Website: ulta-beauty
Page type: store-pickup
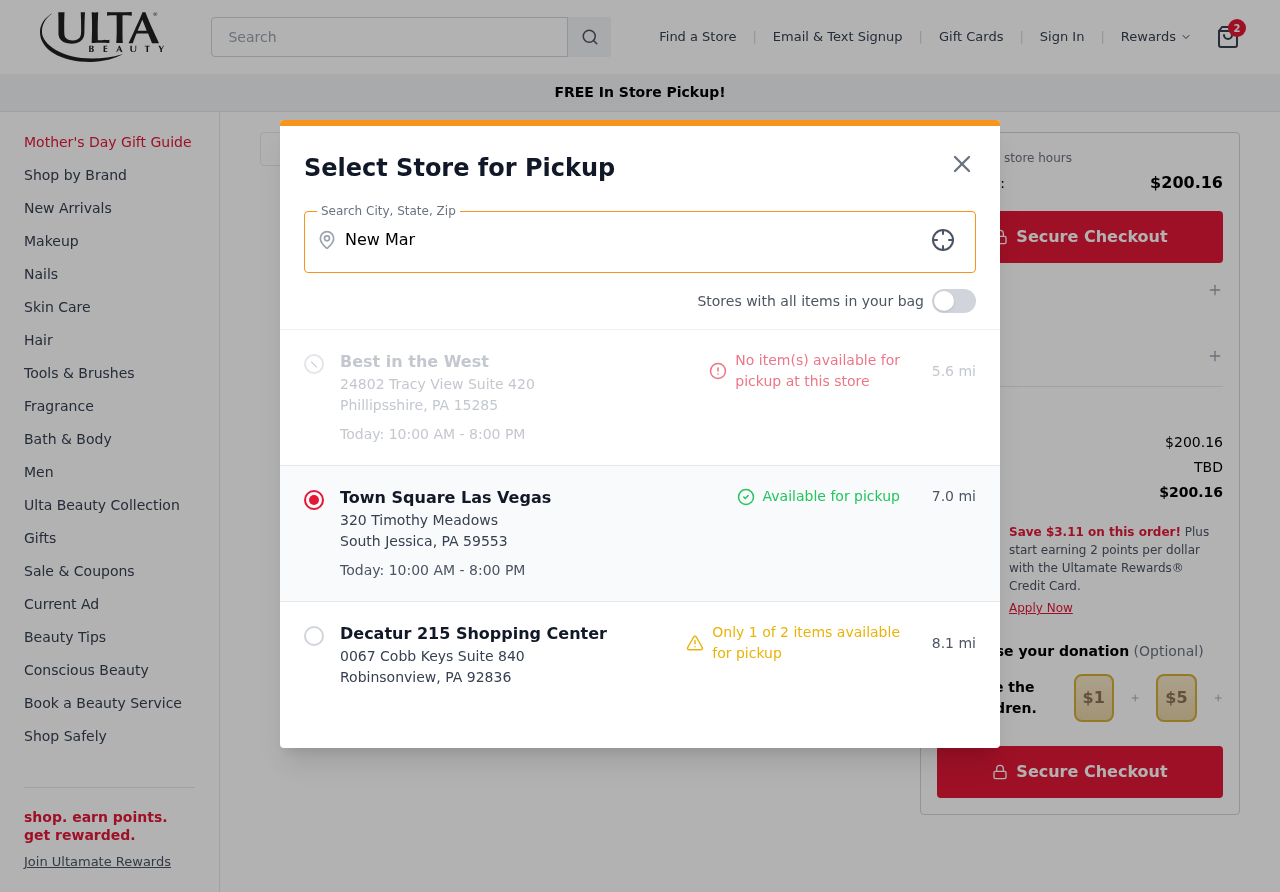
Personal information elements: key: PII_CITY
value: New Marisatown
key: PII_LOCATION1_CITY_STATE_ZIP
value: Phillipsshire, PA 15285
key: PII_LOCATION1_NAME
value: Best in the West
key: PII_LOCATION1_STREET
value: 24802 Tracy View Suite 420
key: PII_LOCATION2_CITY_STATE_ZIP
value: South Jessica, PA 59553
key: PII_LOCATION2_NAME
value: Town Square Las Vegas
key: PII_LOCATION2_STREET
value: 320 Timothy Meadows
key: PII_LOCATION3_CITY_STATE_ZIP
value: Robinsonview, PA 92836
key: PII_LOCATION3_NAME
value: Decatur 215 Shopping Center
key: PII_LOCATION3_STREET
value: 0067 Cobb Keys Suite 840
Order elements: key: ORDER_NUM_ITEMS
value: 2
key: ORDER_TOTAL
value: $200.16
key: ORDER_SUBTOTAL
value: $200.16
Search elements: key: HEADER_SEARCH
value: Search
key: SEARCH_STORE_LOCATION
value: New Marisatown